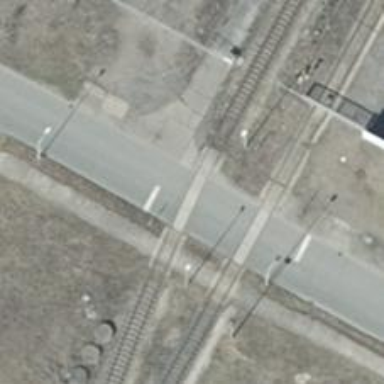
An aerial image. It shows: Level crossing along the railway.